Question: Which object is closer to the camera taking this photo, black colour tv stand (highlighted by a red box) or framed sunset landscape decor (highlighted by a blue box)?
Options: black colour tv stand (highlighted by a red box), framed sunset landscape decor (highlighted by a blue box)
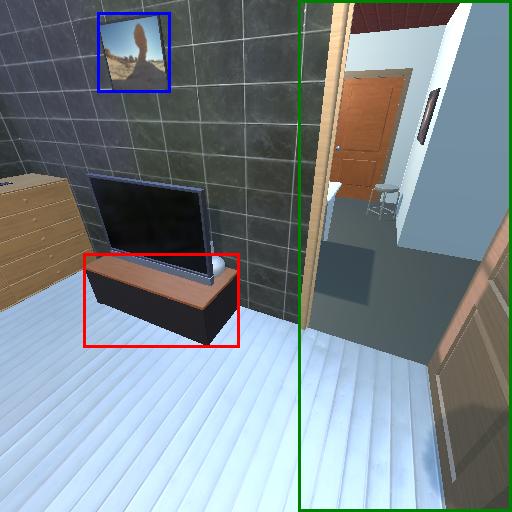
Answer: black colour tv stand (highlighted by a red box)